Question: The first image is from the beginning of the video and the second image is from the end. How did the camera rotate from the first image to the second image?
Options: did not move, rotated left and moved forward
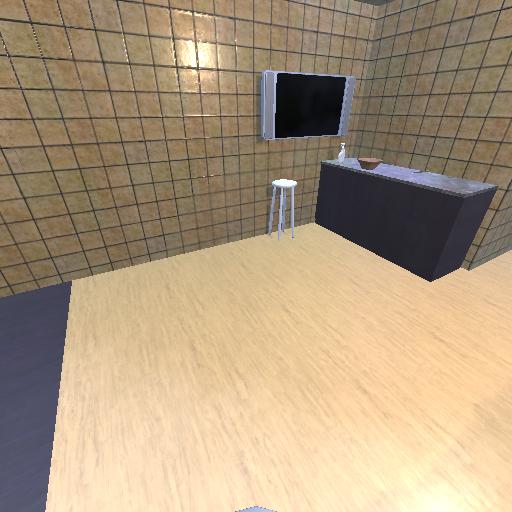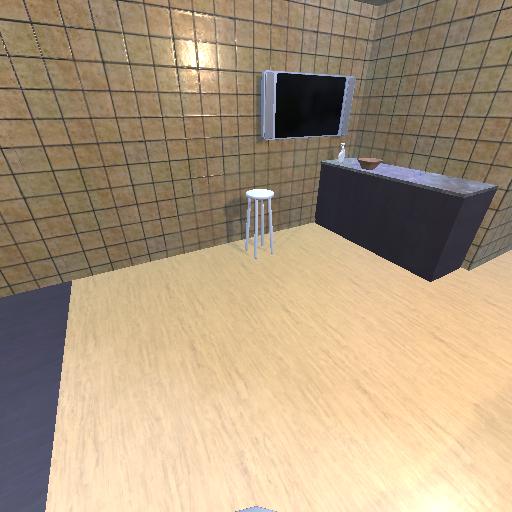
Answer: did not move